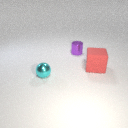
large red rubber cube behind small cyan metal sphere